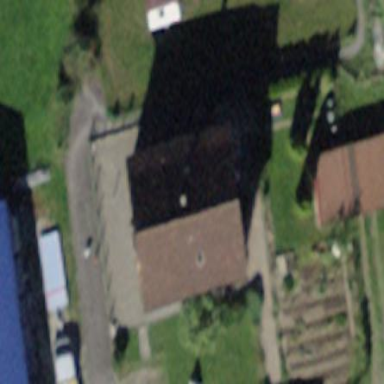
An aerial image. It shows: Detached building.